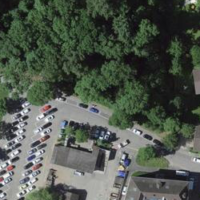
EUNIS habitat code: 53
Species observed at this site:
Prunus padus